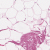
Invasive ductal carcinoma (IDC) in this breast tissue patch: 0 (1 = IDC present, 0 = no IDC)